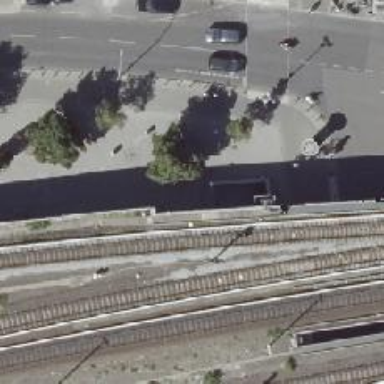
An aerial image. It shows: Subway entrance.